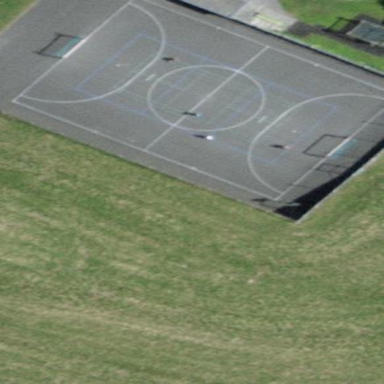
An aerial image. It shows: Multi-sport pitch with asphalt surface.